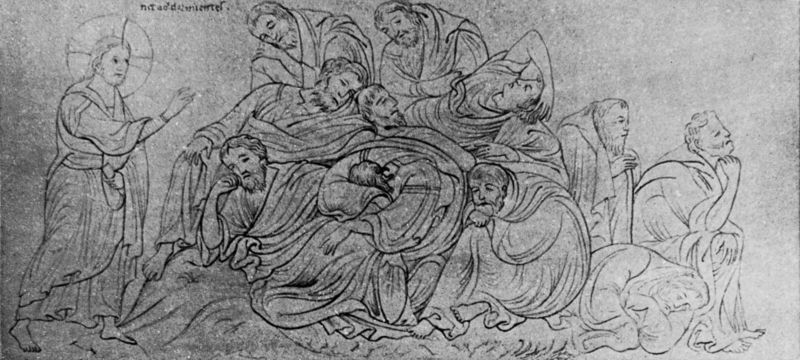
Titel: Hortus Deliciarum
Künstler: Herrad von Landsberg
Institution: Ehemals Straßburg
Schlagwörter: gruppe, hand, schlaf, umhang, männer, skizze, zeichnung, trauer, engel, schrift, studie, langeweile, denken, schwarz-weiß, text, entwurf, heiligenschein, jesus, leiden, segnen, heiliger, begrüßung, jünger, heilig, gruß, verkündigung, botschaft, schuld, apostel, sühne